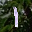
Label: 1